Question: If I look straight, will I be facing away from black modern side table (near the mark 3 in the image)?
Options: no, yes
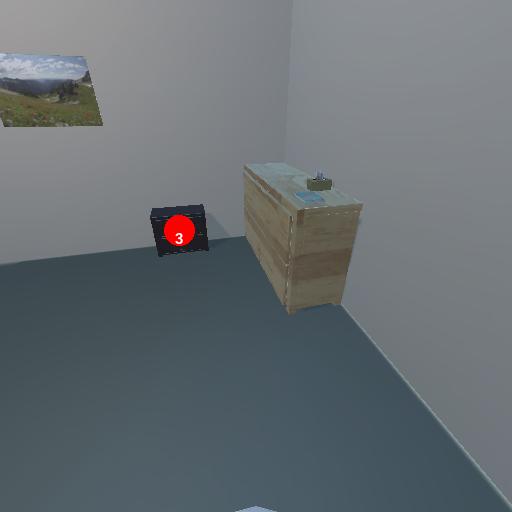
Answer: no